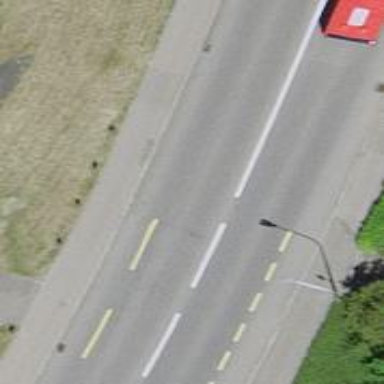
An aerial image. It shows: Secondary road with asphalt surface and dedicated cycle lane.